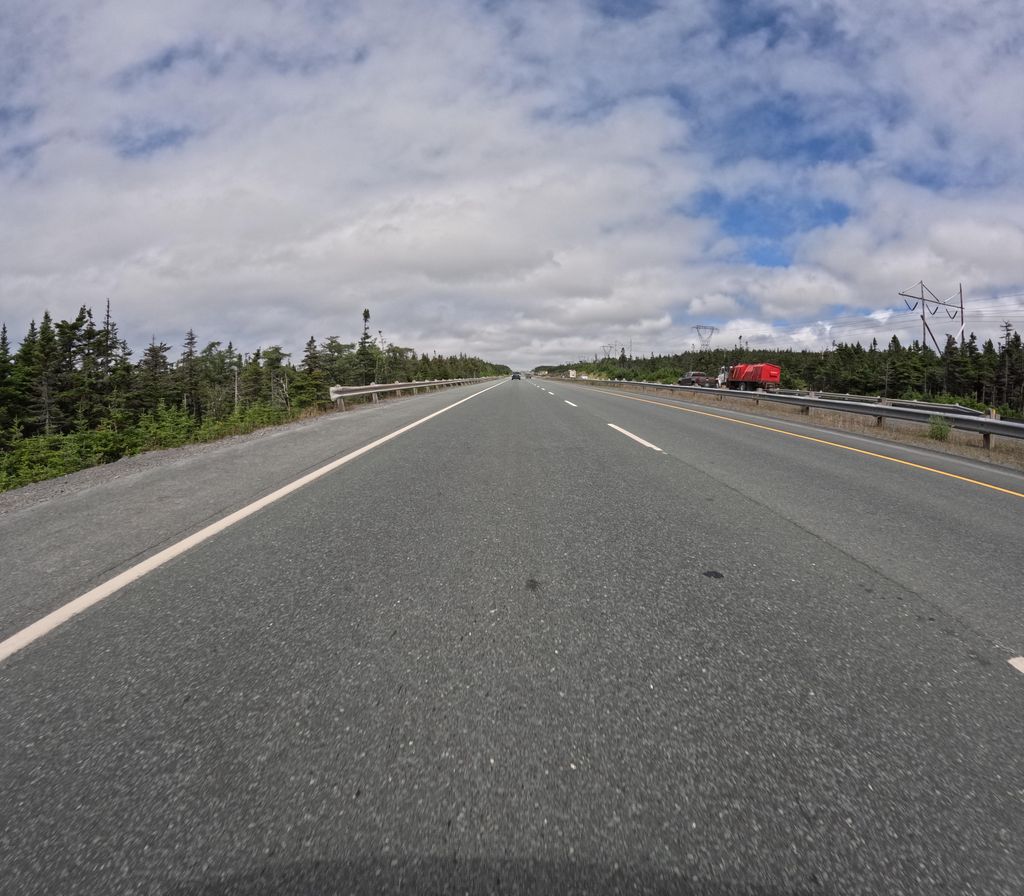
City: st_johns